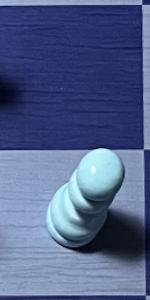
Label: Pawn_White